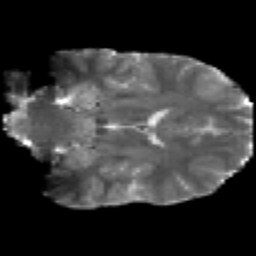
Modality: T2w
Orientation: coronal
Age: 24
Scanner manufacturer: siemens
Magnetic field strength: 3 T
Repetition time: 2.2 s
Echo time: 0.084 s